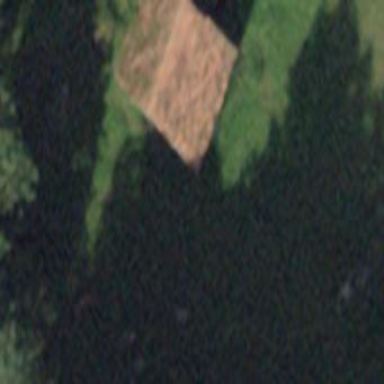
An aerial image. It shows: Barn.